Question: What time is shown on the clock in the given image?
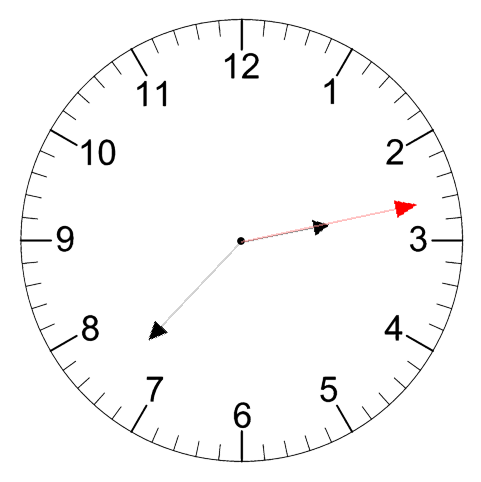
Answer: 02:37:13